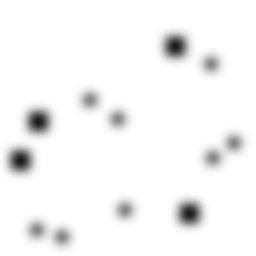
Squares: 4
Triangles: 0
Stars: 8
Total shapes: 12